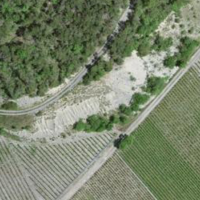
EUNIS habitat code: 40
Species observed at this site:
Amelanchier ovalis